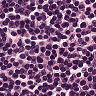
Metastatic tissue present: no